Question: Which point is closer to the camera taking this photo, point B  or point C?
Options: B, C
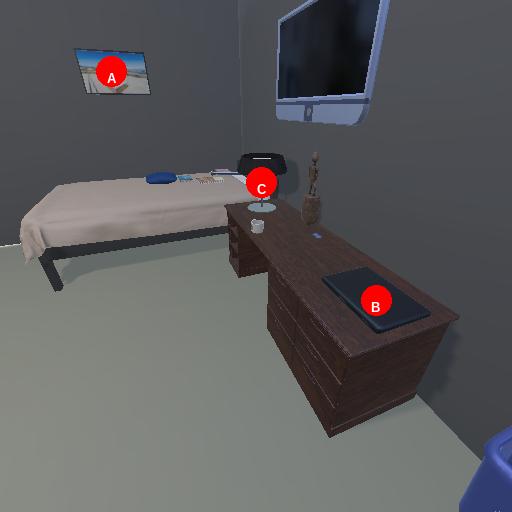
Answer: B